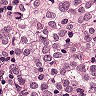
Metastatic tissue present: yes